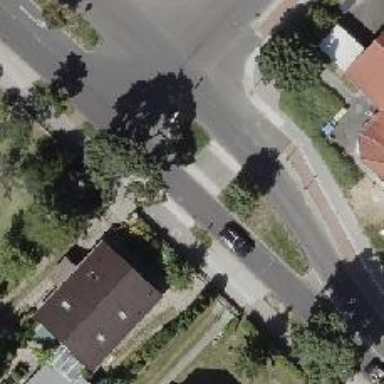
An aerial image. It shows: Unmarked crossing with pedestrian island.